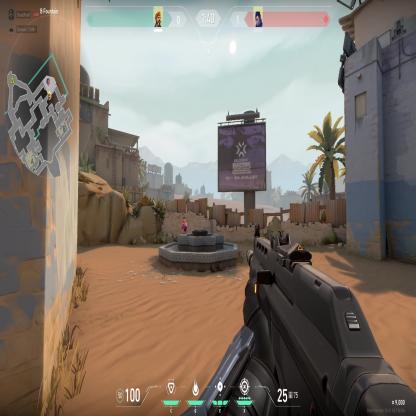
Label: enemy